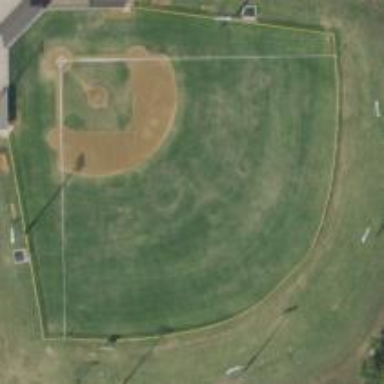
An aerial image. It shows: Baseball pitch for leisure land activities.